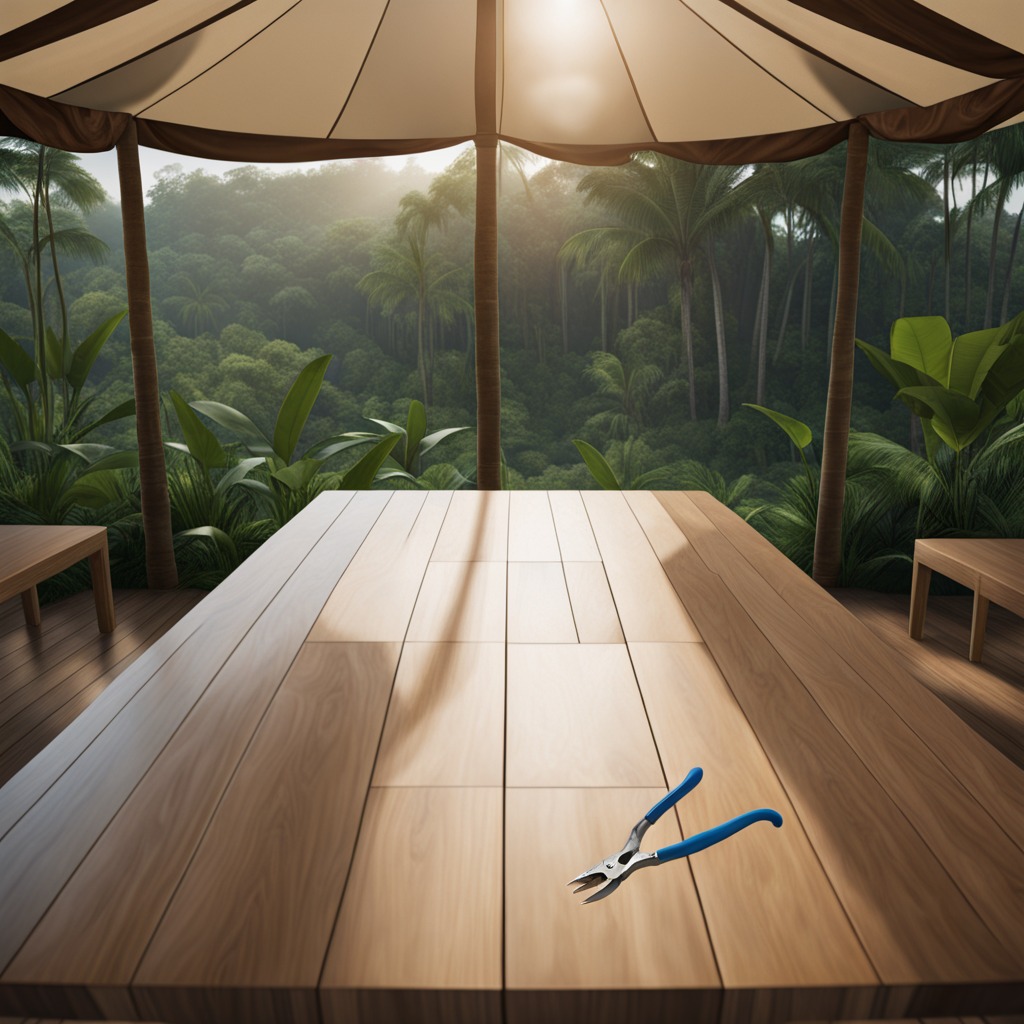
A plier is lying on a wooden table inside a jungle field workshop tent.